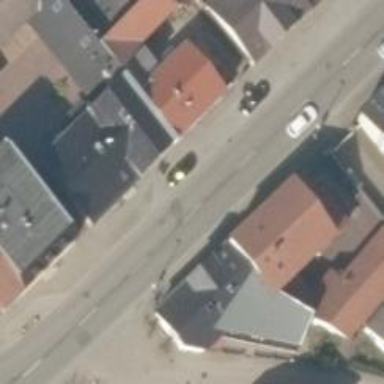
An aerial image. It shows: Gabled roof on residential building.